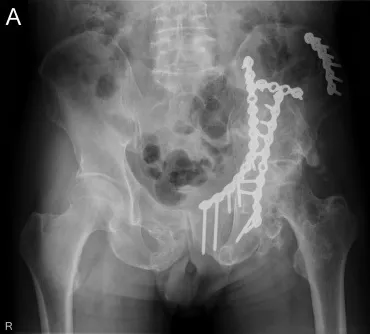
Anteroposterior.
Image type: radiology (x_ray)